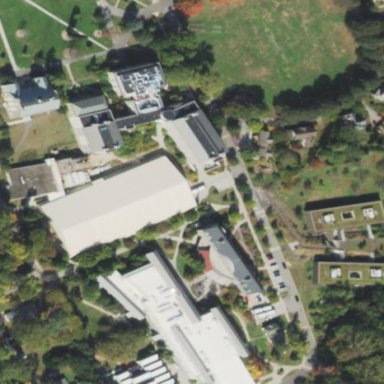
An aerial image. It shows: Sports center building.